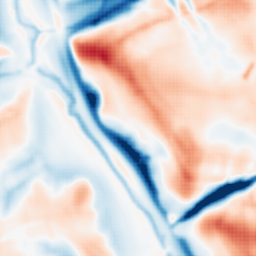
Category: multiscale
Decomposition family: dog_multiscale
Decomposition parameters: sigma_ratio: 1.4
n_scales: 6
base_sigma: 2
Upsampling method: sinc_blackman
Upsampling parameters: scale: 8
kernel_size: 16
Upsampling scale: 8